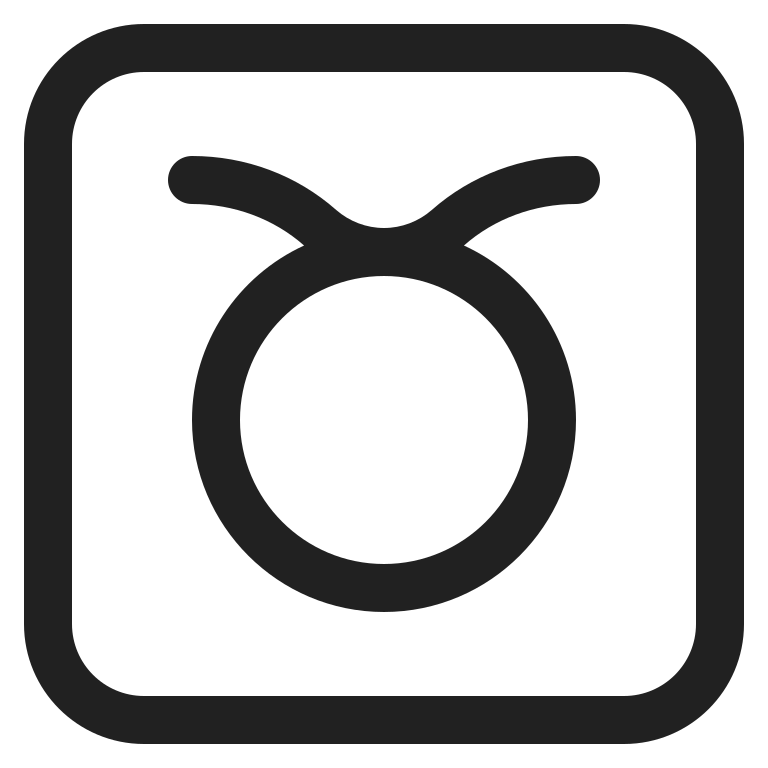
taurus high contrast